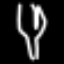
Label: fork